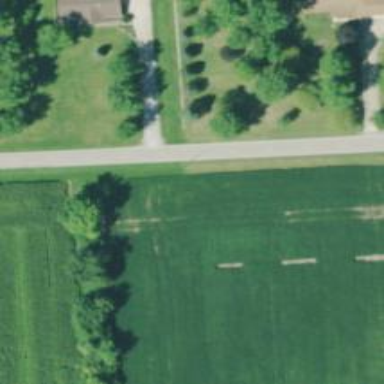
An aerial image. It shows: Driveway leading to service road.